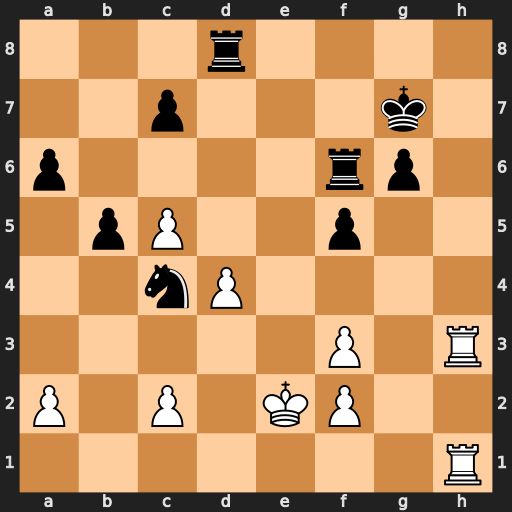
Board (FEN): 3r4/2p3k1/p4rp1/1pP2p2/2nP4/5P1R/P1P1KP2/7R
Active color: w
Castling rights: -
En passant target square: -
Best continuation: Rh7+ Kf8 Rh8+ Ke7 R1h7+ Rf7 Rxf7+ Kxf7 Rxd8